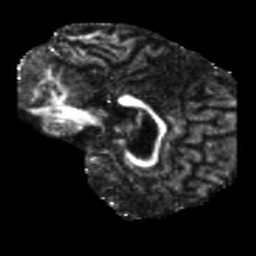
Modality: FA
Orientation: sagittal
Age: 46
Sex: male
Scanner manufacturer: siemens
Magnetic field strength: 3 T
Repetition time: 5.25 s
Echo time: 0.08 s